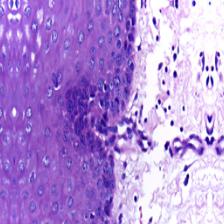
Diagnosis: Normal